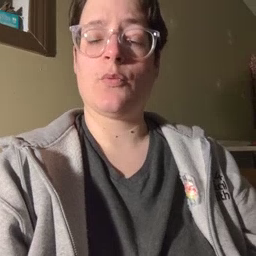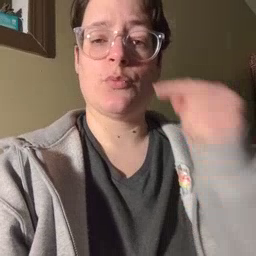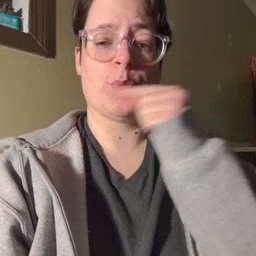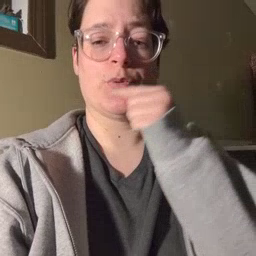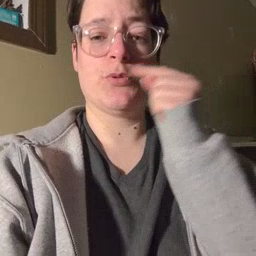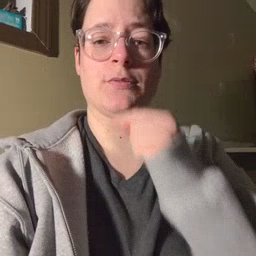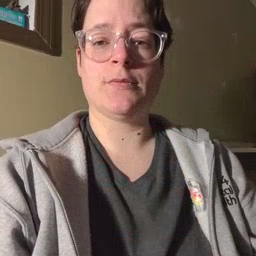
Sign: toothbrush